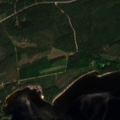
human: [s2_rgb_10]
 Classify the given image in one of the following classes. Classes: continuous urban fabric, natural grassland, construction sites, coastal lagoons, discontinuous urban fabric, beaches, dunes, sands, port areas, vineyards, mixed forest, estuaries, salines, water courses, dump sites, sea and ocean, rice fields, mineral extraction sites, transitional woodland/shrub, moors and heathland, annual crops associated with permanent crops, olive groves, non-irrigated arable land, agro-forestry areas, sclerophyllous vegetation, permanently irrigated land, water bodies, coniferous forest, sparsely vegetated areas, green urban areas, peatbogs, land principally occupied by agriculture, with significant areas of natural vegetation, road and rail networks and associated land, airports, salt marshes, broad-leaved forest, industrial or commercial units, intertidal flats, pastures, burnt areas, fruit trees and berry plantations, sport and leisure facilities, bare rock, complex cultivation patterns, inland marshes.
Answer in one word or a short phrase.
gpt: coniferous forest, transitional woodland/shrub, water bodies